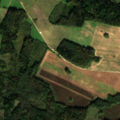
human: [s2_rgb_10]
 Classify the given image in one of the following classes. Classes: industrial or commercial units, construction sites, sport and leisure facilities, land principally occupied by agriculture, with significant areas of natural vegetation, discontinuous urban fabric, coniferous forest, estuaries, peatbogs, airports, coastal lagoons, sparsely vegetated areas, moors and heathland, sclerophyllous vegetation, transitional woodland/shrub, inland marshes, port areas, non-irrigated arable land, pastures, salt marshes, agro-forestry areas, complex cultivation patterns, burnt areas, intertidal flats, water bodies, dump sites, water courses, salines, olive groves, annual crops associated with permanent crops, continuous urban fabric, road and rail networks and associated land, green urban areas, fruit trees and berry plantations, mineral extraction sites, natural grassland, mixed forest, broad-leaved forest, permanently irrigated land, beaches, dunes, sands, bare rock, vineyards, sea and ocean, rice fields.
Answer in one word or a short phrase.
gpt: non-irrigated arable land, pastures, complex cultivation patterns, mixed forest